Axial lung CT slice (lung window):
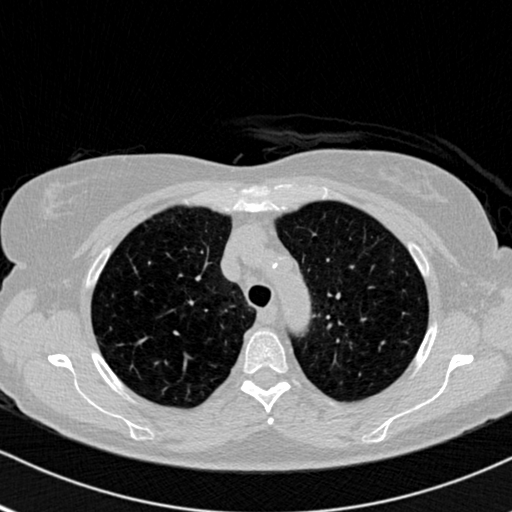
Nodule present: no